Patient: sex M, age 51
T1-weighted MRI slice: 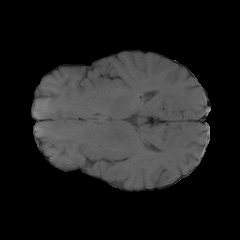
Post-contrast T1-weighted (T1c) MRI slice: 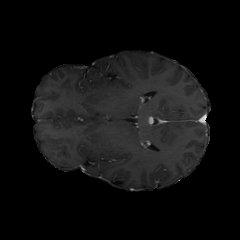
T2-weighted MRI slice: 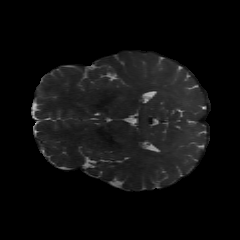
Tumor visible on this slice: no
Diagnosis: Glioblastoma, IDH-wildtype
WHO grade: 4